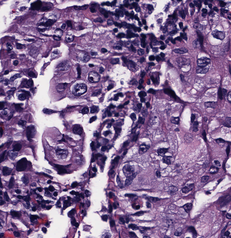
Tumor epithelial tissue: yes
Tumor-associated stroma tissue: yes
Normal tissue: no